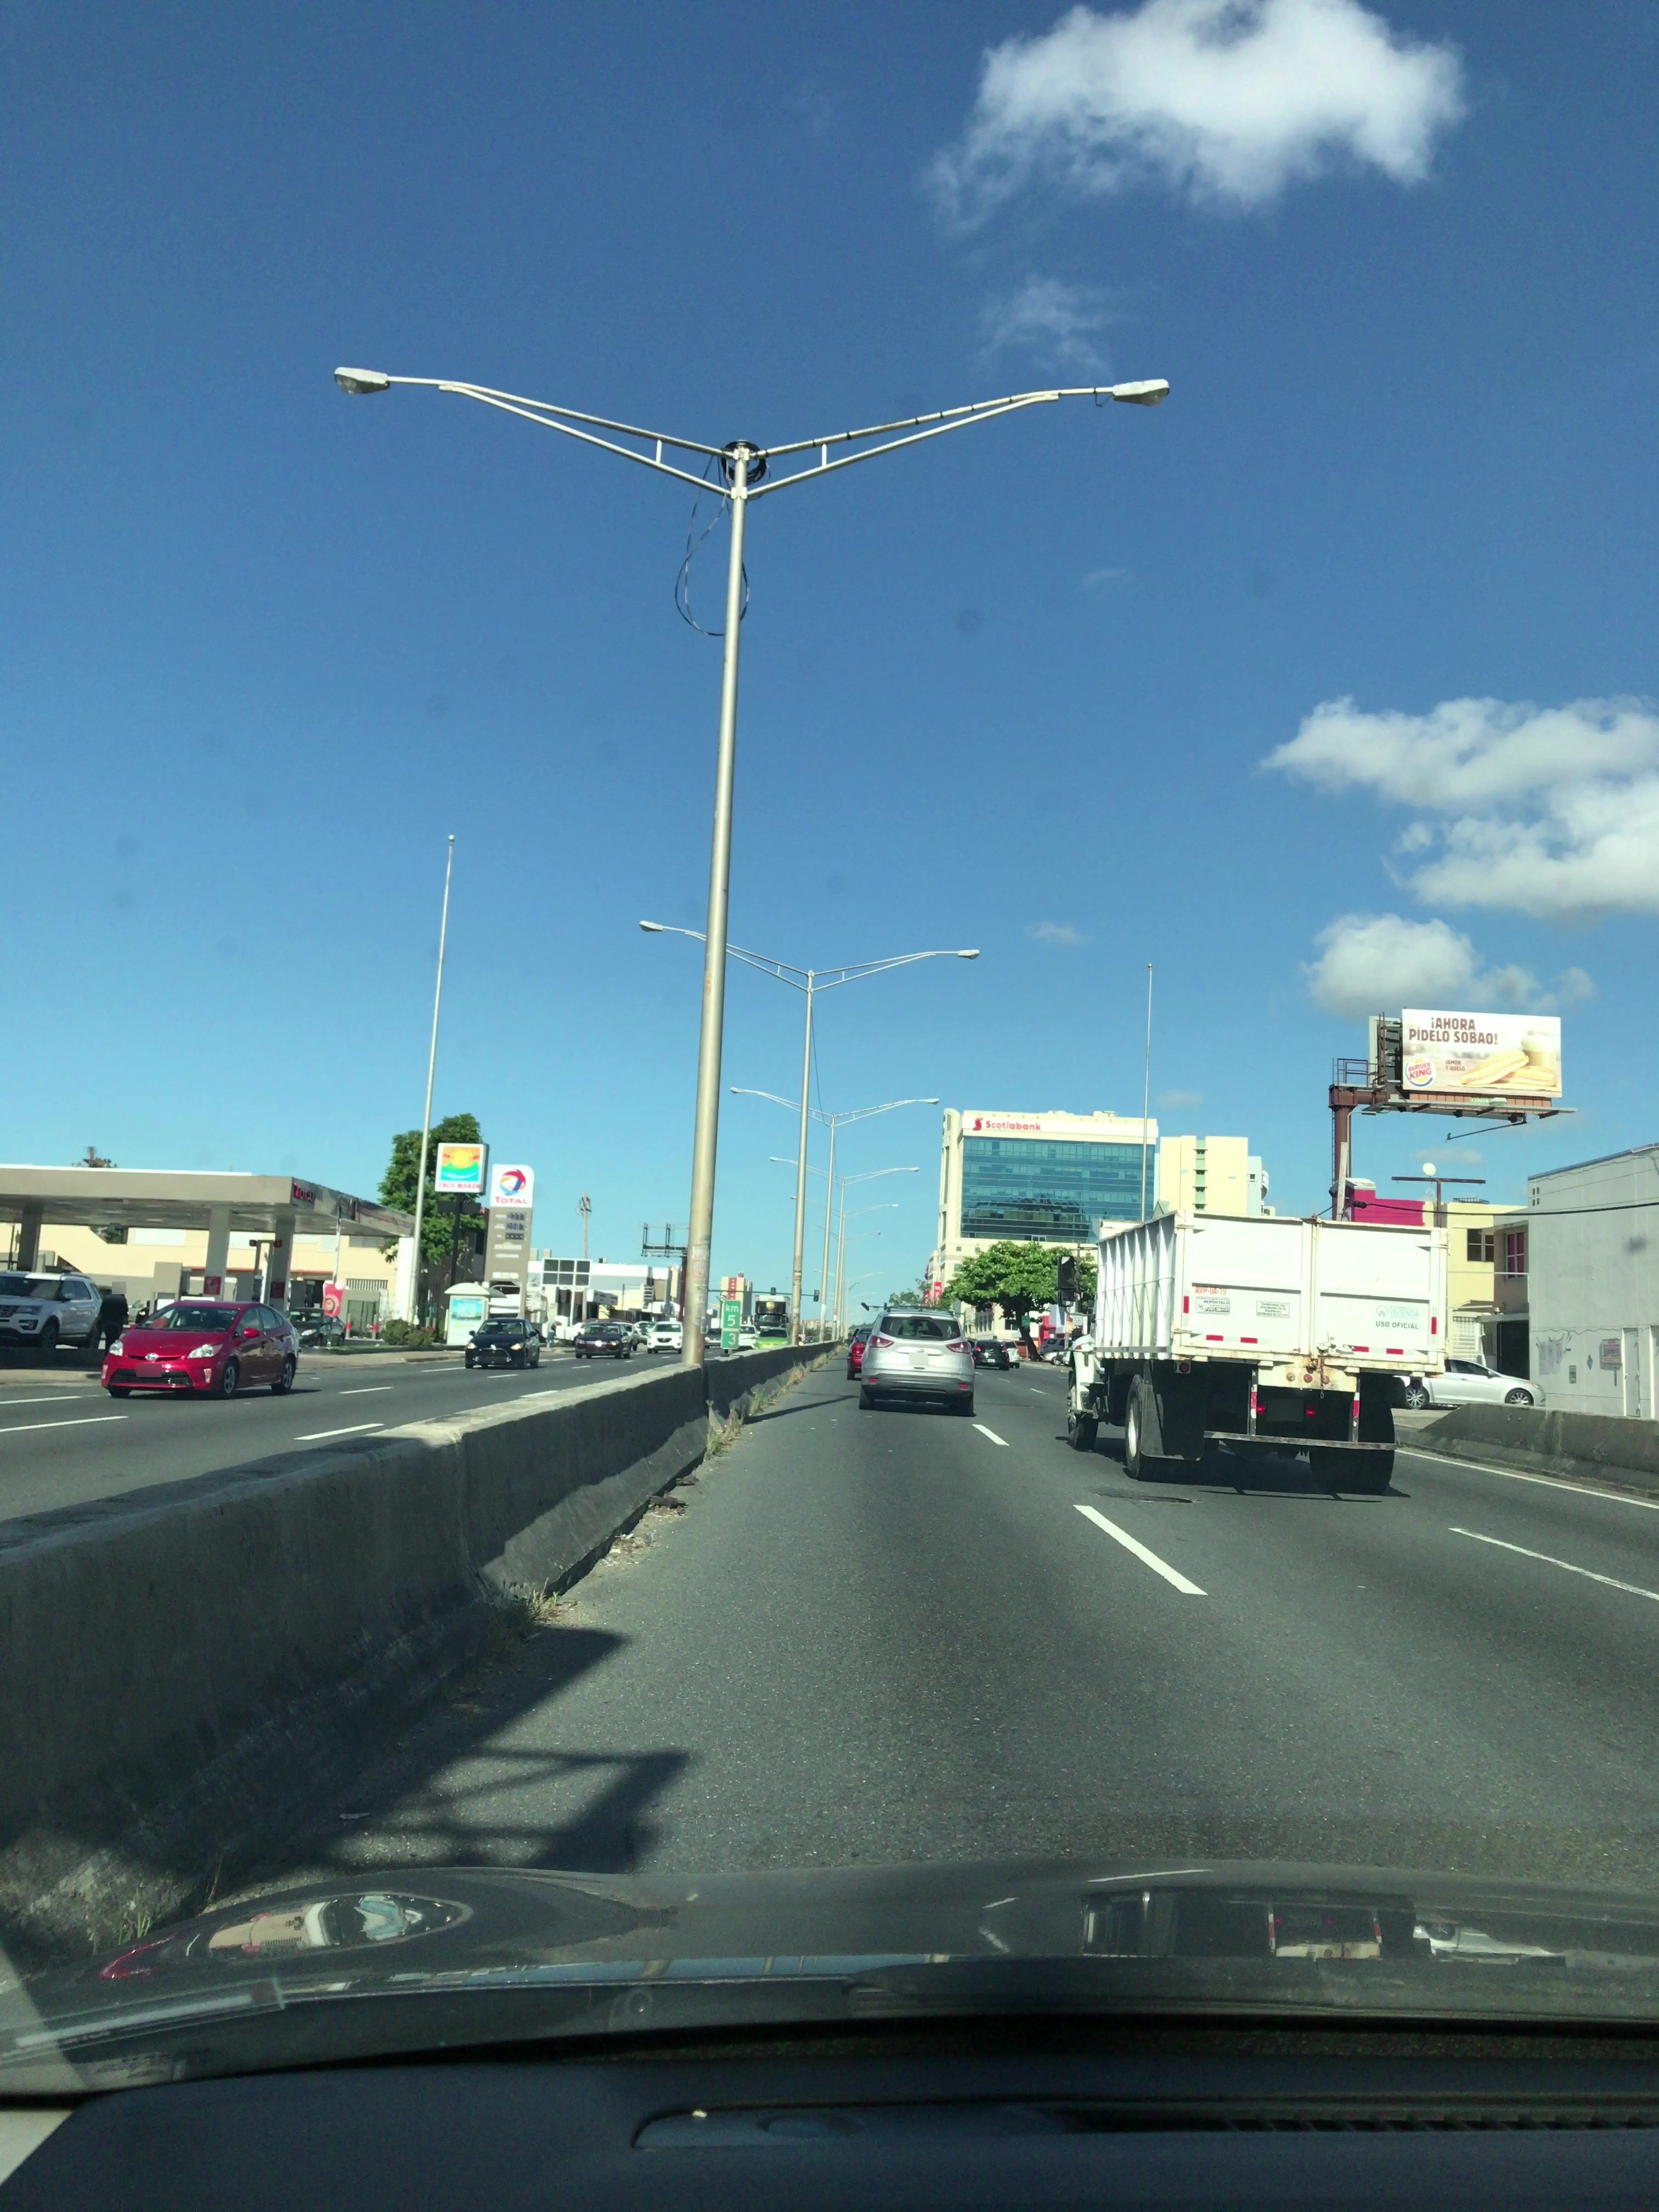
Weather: clear
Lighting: day
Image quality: good
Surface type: driving surface
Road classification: trunk, motorway
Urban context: urban centre
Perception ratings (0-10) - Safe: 0.8, Lively: 3.63, Beautiful: 0.4, Boring: 5.91, Depressing: 8.67, Wealthy: 1.94